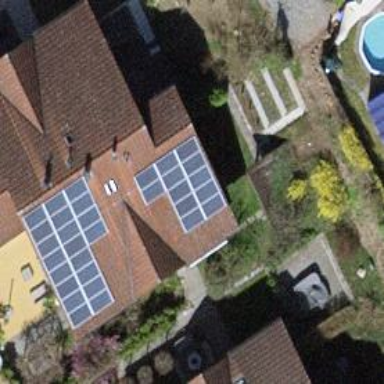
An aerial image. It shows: Solar power generator with photovoltaic panels.